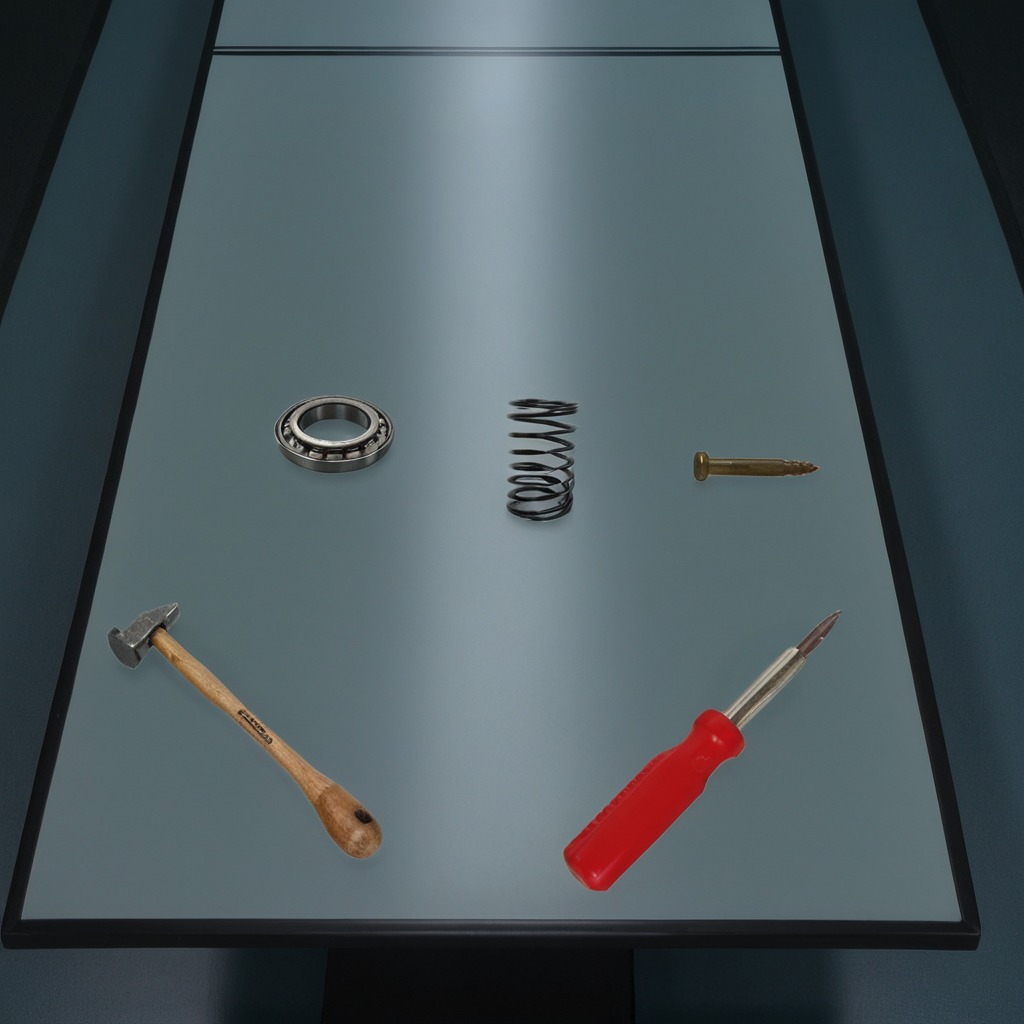
A ball bearing, a hammer, an iron nail, a coiled metal spring, and a screwdriver are lying on the clean empty table in a railway signal maintenance room.